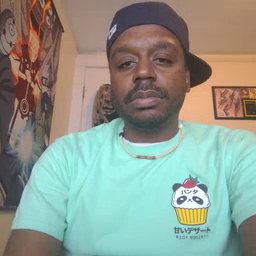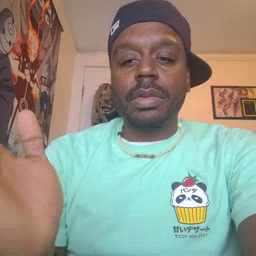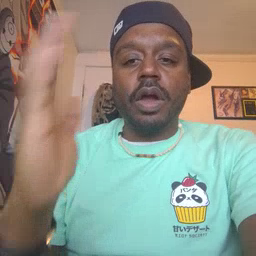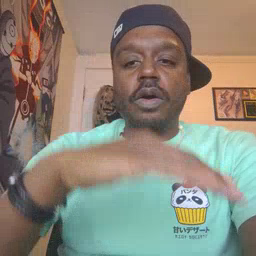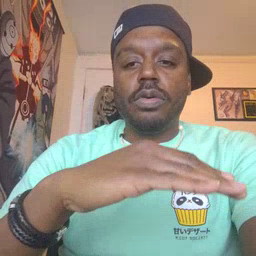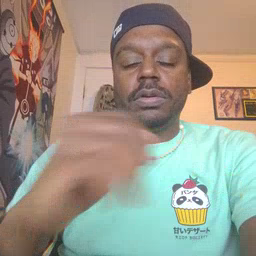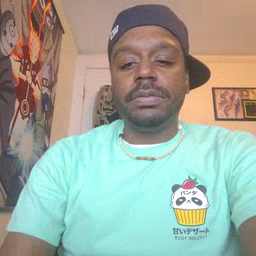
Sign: on